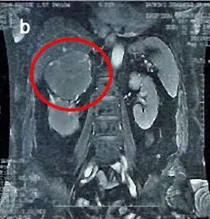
An abdominal MRI scan was performed, and it showed the right adrenal gland lesion. It also showed a clear distinction between the lesion and adjacent structures, without any infiltration to the inferior vena cava, or presence of pathological lymph nodes, nor were there any pathological lesions or enhancement in the liver. , a coronal T2 view.
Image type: radiology (mri)